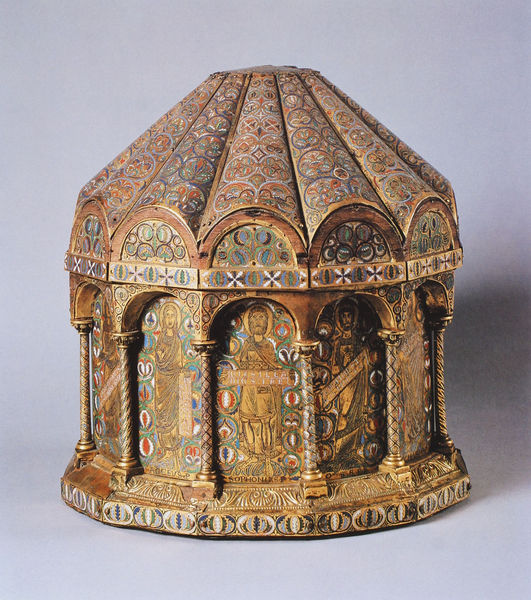
Titel: Kuppelreliquiar
Standort: Herstellungsort: Köln (EU - D - NRW)
Institution: Darmstadt, Hessisches Landesmuseum
Schlagwörter: blau, weiß, gelb, grün, menschen, bunt, holz, laterne, männer, schmuck, säule, säulen, dach, haus, rot, ornament, architektur, band, mensch, kirche, gold, rund, relief, farbig, schrift, modell, bogen, verzierung, model, bemalt, bögen, arkade, dose, gefäss, kreuz, kiste, schachtel, arkaden, kapitelle, kasten, verziert, pergament, wappen, heiligenschein, nimbus, jesus, christlich, romanik, heiliger, schriftrolle, tempel, heilige, schatulle, prunk, miniatur, email, kästchen, behälter, reliquie, sakral, spruch, ikone, geschnitzt, rud, karussel, karl der große, punk, büchse, apostel, nimben, reliquiar, emaille, bemahlt, relquiar